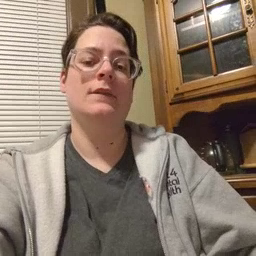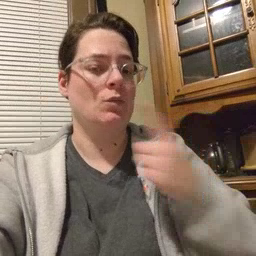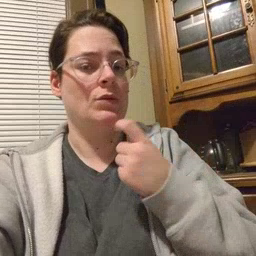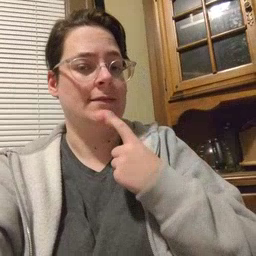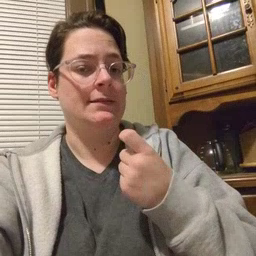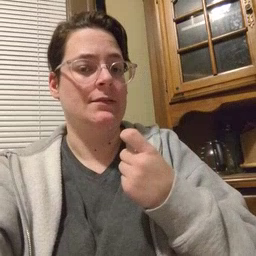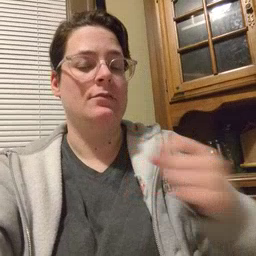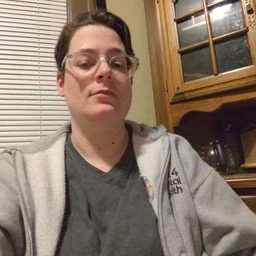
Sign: red